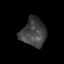
Tissue: prostate
Cell type: T cells
Senescence score: 0.3309
Nuclear area (px): 698
Mean DAPI intensity: 65.282